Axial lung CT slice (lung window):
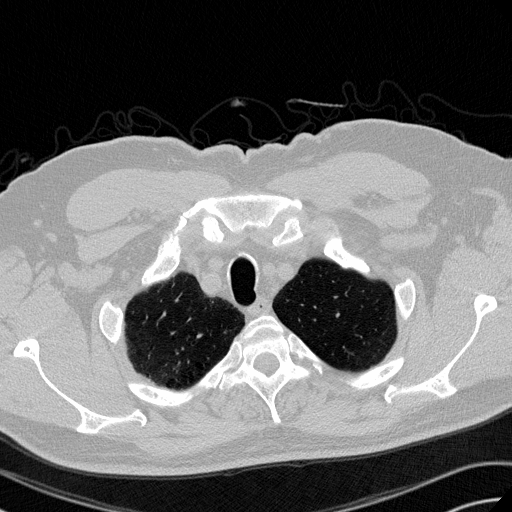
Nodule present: no